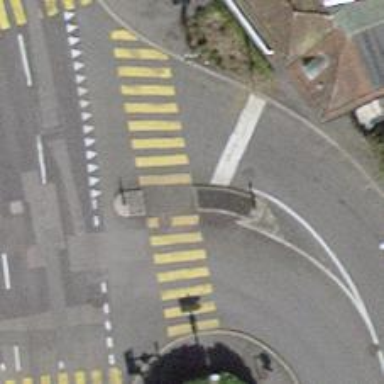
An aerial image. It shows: Crossing with traffic signals and pedestrian island.